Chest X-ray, PA view. Patient: 42 years old, sex M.
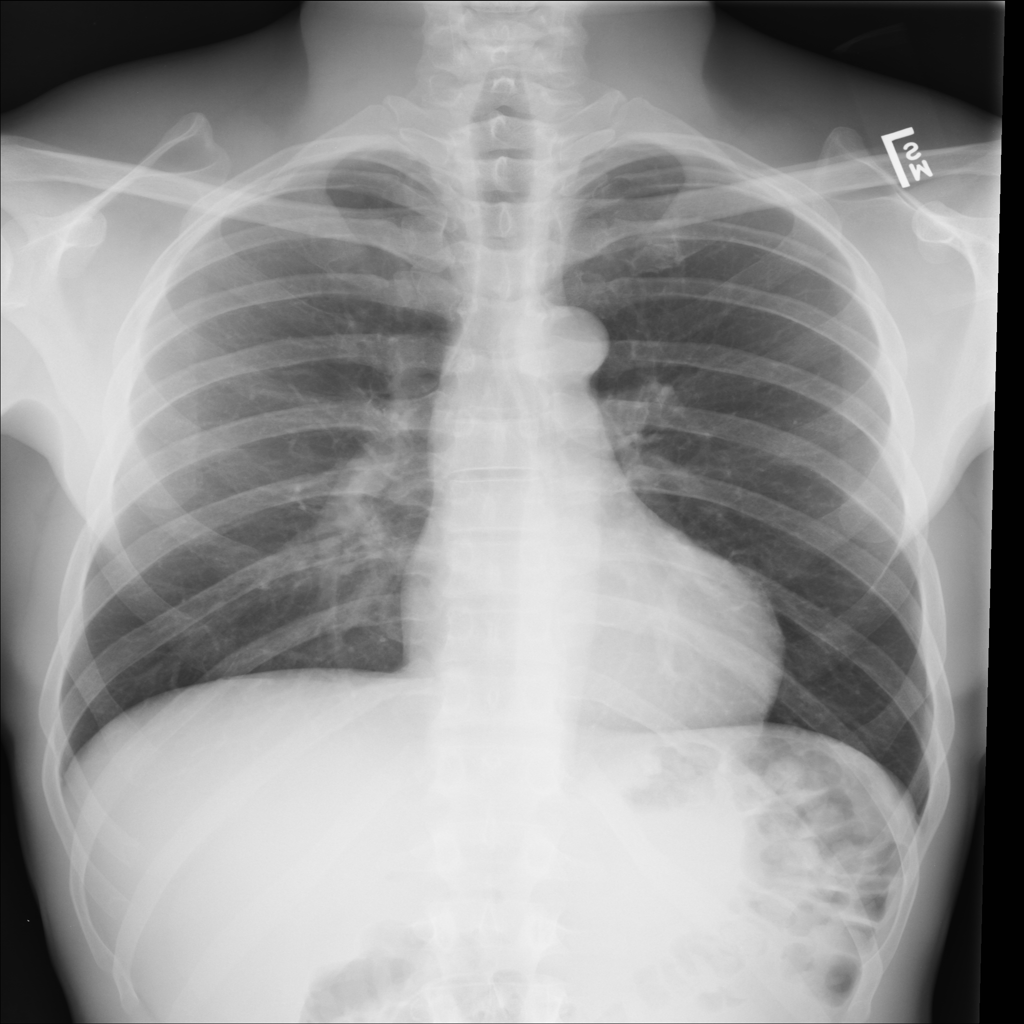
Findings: No Finding